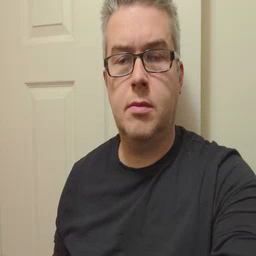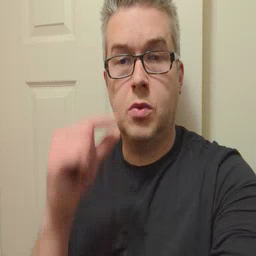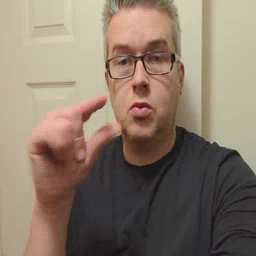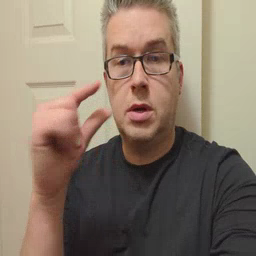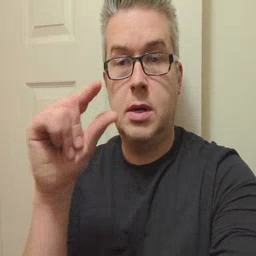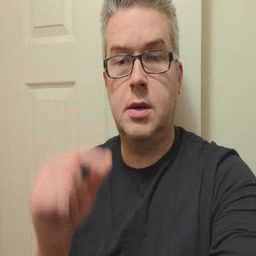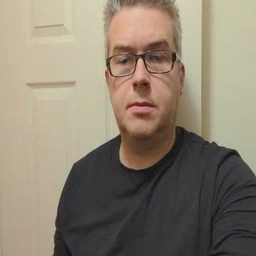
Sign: green